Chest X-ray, PA view. Patient: 73 years old, sex M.
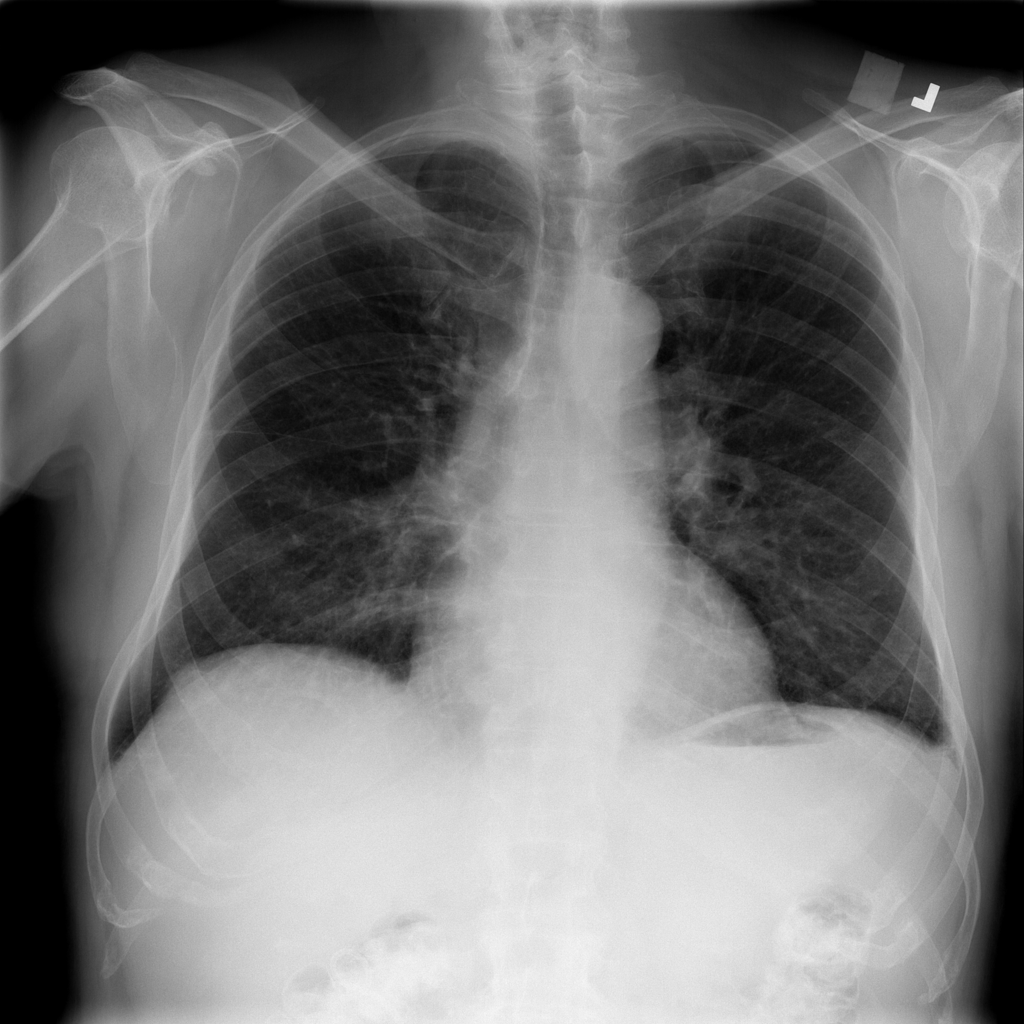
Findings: Effusion